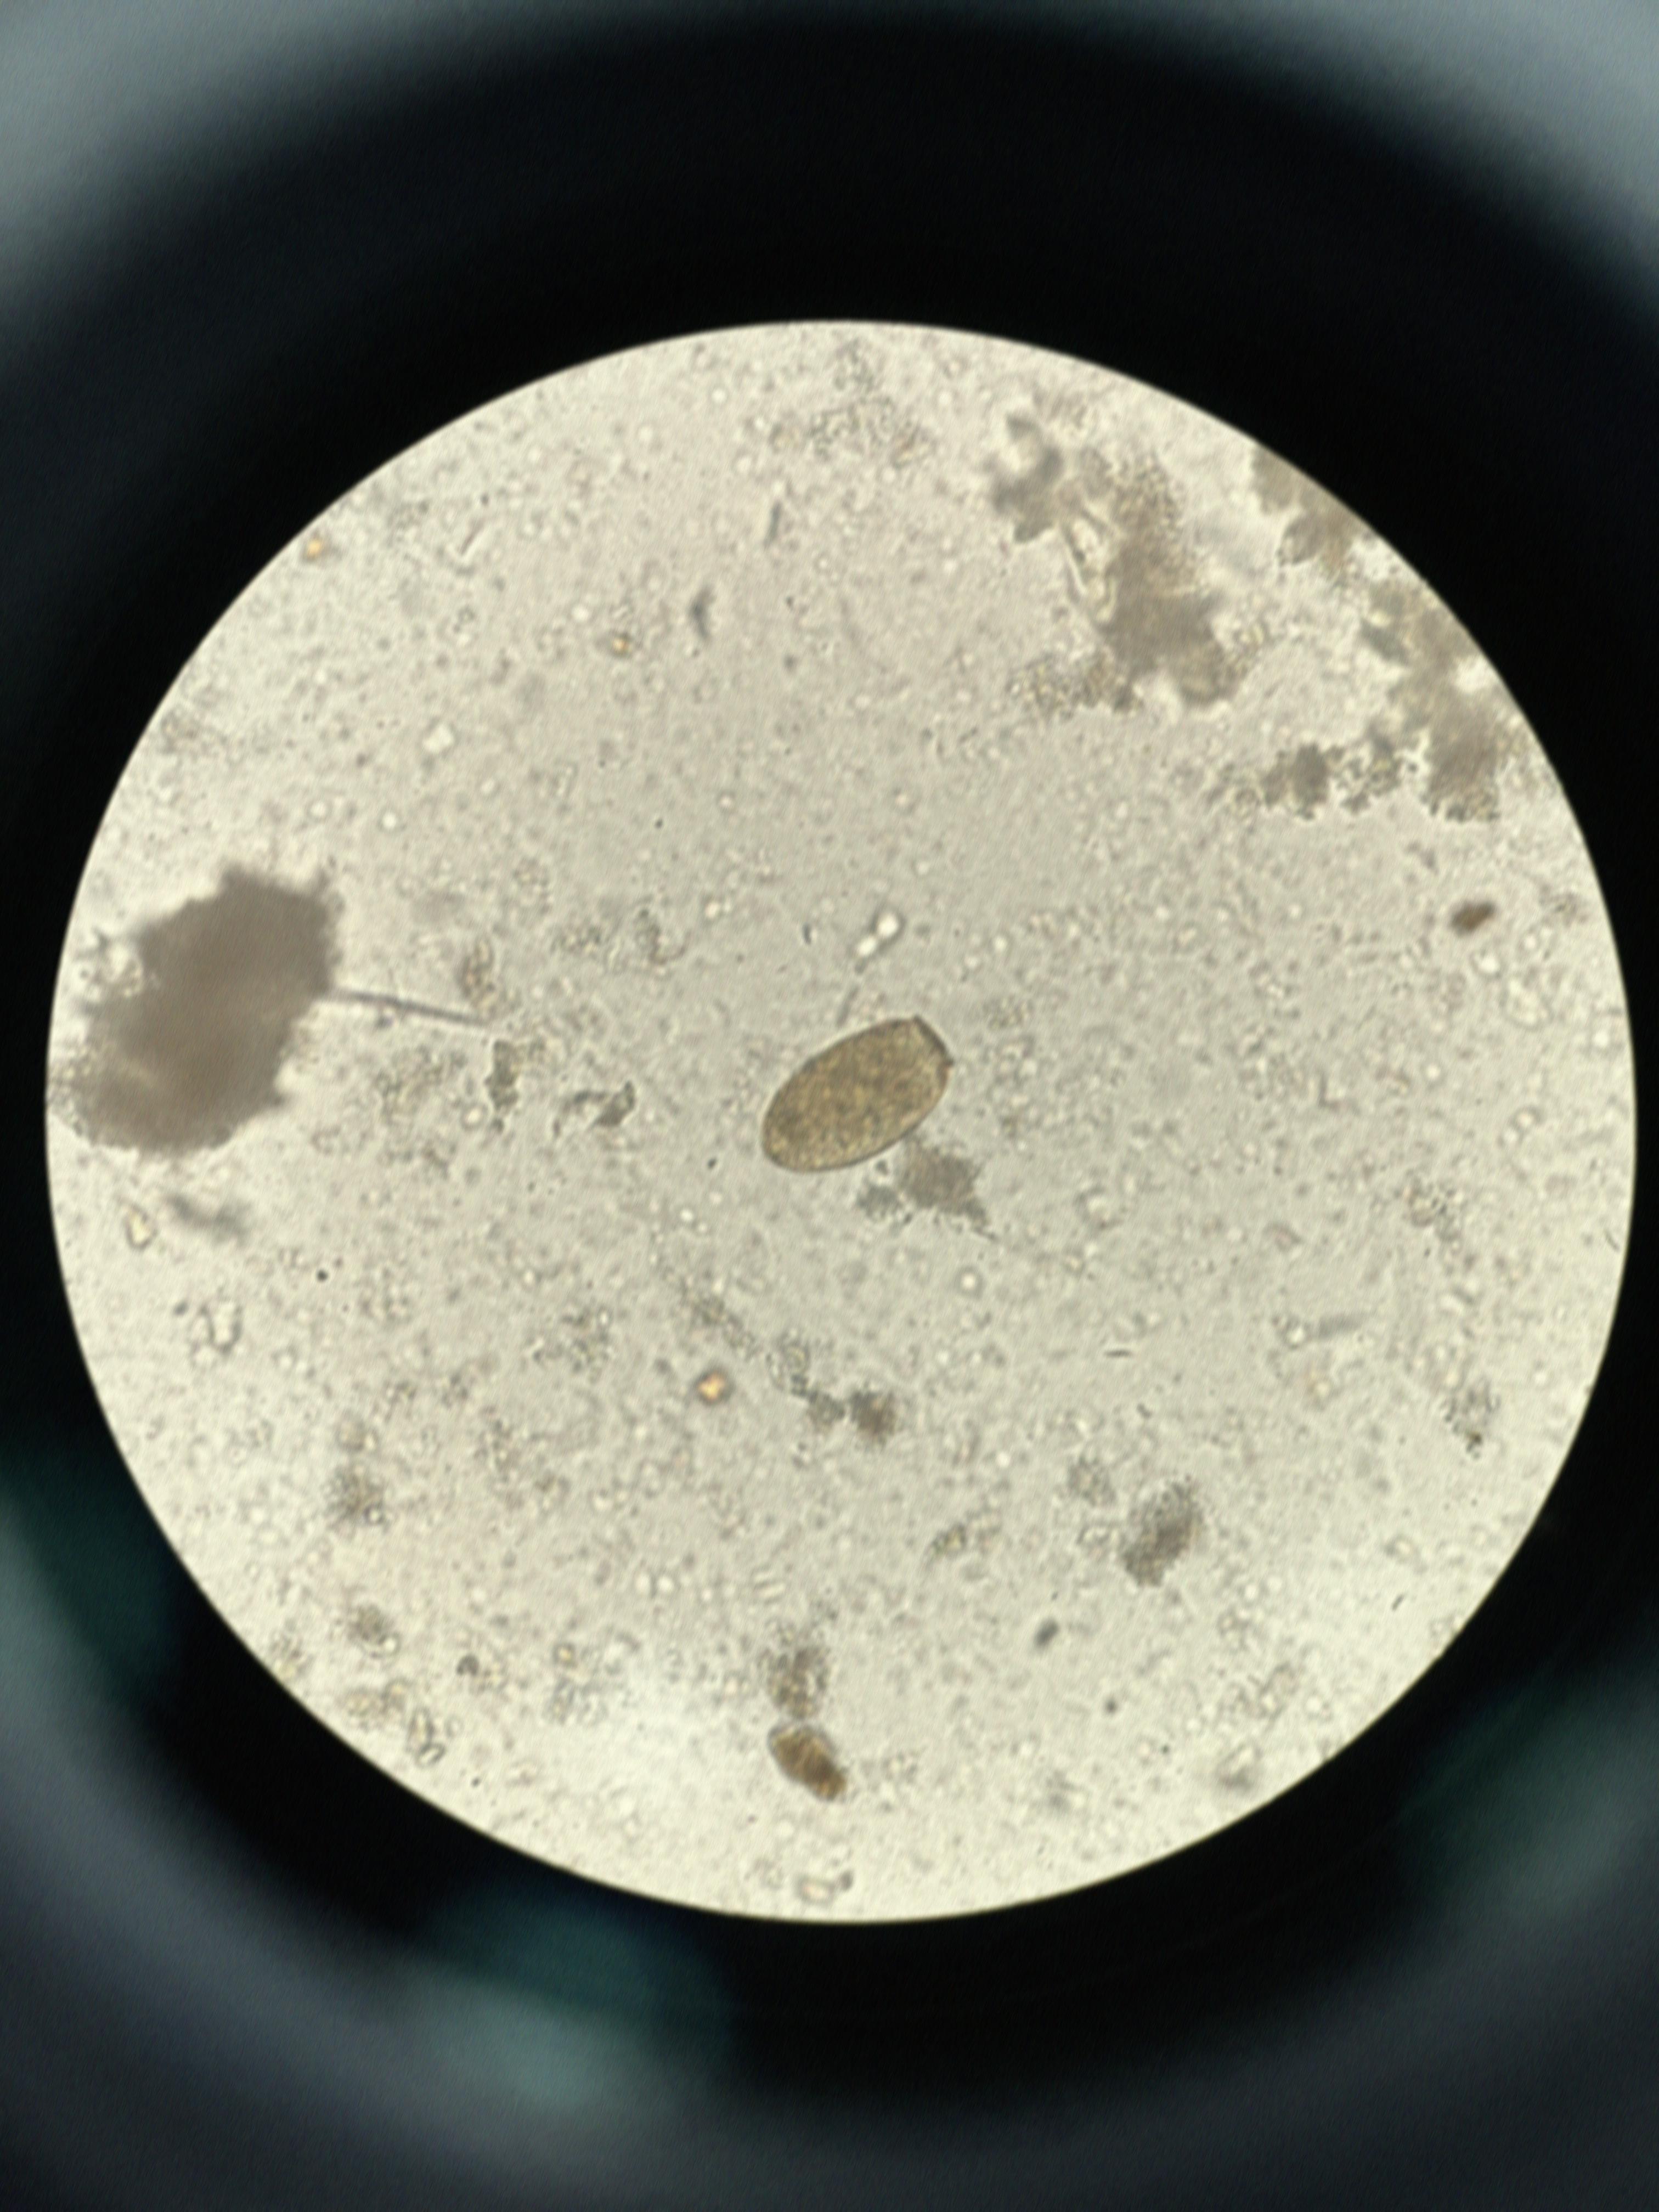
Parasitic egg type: Paragonimus spp